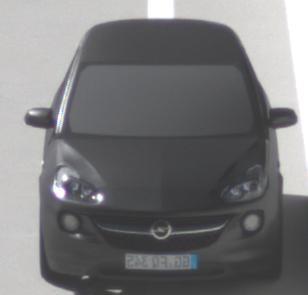
Make: Opel
Model: ADAM 1.2
Detailed model: ADAM
Model produced from: 2013/01
Model produced until: 2014/11
Doors: 3
Color: gray
Road condition: dry road
Daytime: morning or afternoon
Contrast: high contrast